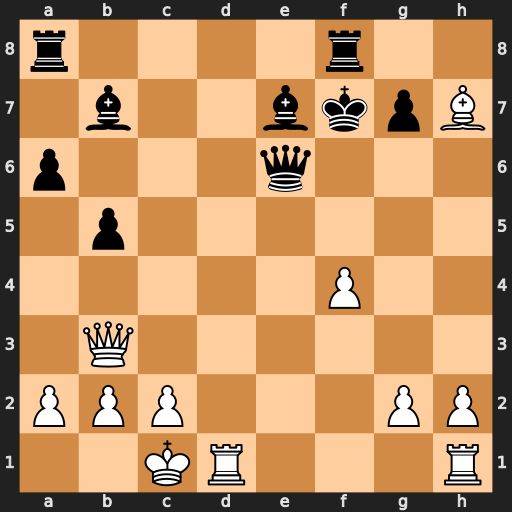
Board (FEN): r4r2/1b2bkpB/p3q3/1p6/5P2/1Q6/PPP3PP/2KR3R
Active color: w
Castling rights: -
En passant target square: -
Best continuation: Bg6+ Kxg6 Qxe6+